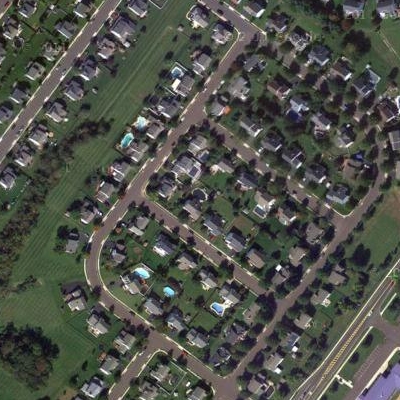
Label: fResident